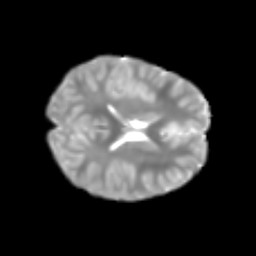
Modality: T2w
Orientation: axial
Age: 6
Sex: male
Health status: healthy